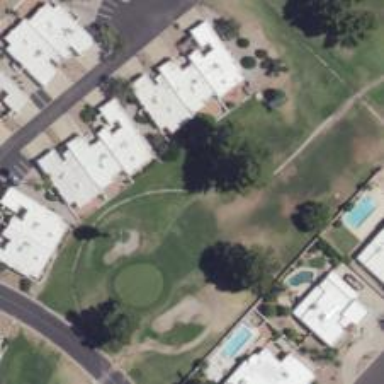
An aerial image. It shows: Path for both road and golf.